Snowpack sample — Buffalo Mountain, Silverthorne, Colorado, USA (1/25/25, 10:11 AM MST)
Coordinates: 39.6222, -106.1139
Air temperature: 22 °F
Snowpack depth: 110 cm
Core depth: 40 cm
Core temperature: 46.4 °F
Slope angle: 12°, slope face: 102°
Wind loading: high
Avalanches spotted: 0
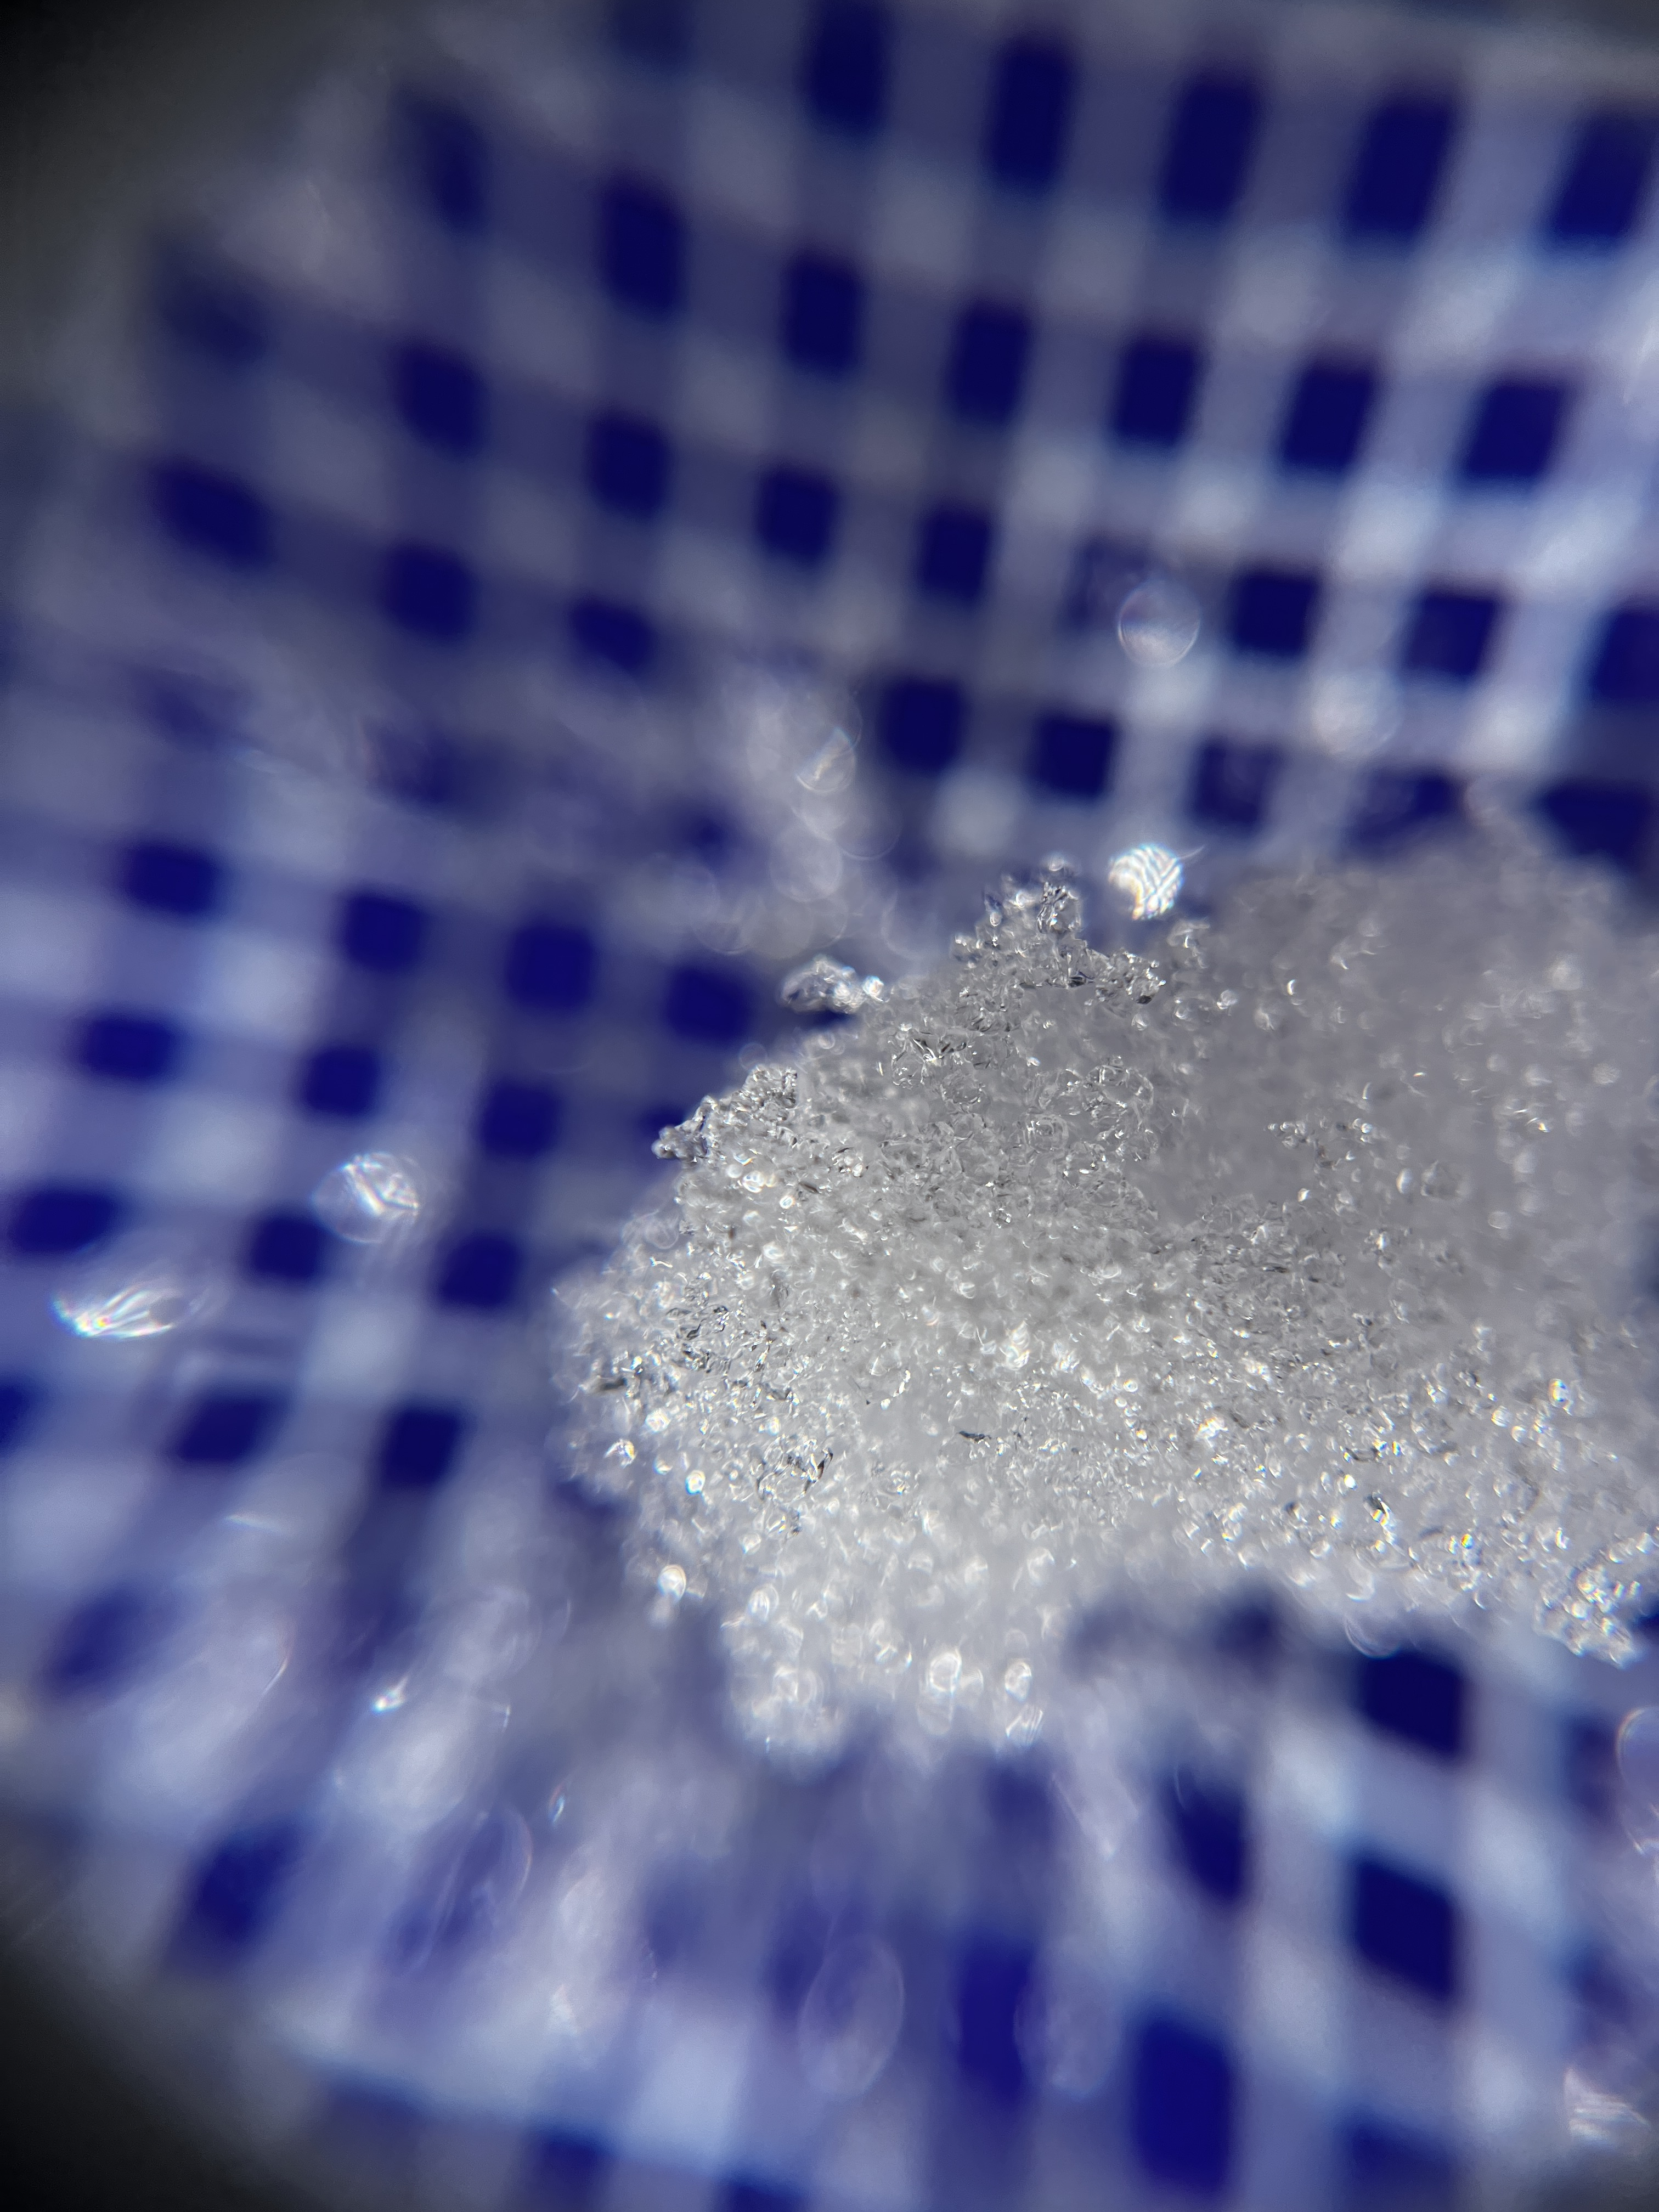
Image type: magnified_profile
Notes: No avalanches nearby, collected on the outskirts of a fire break 15 meters from the treeline, on way to Buffalo and Red Mountain